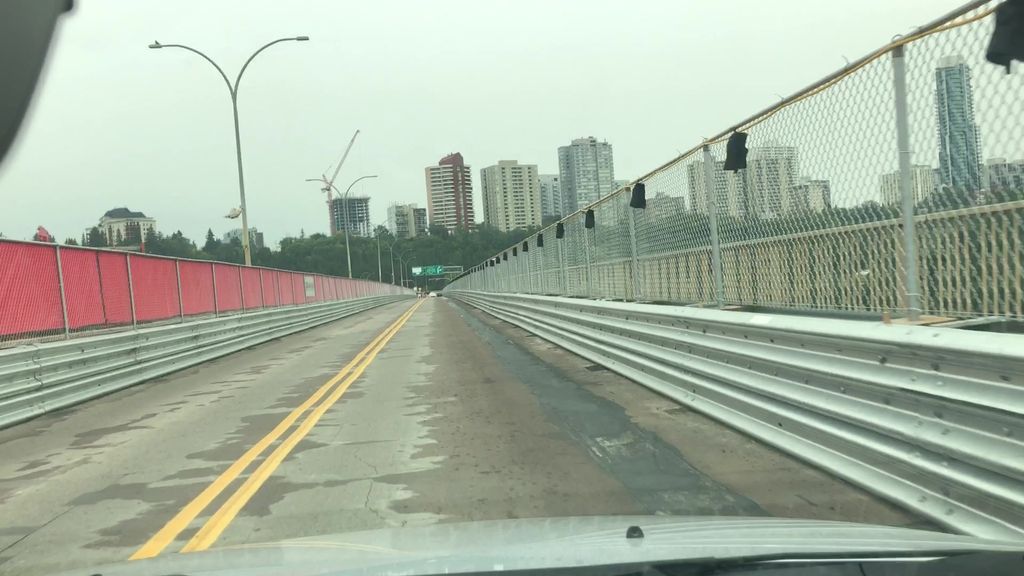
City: edmonton